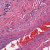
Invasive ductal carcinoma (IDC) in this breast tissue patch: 0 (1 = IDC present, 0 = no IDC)